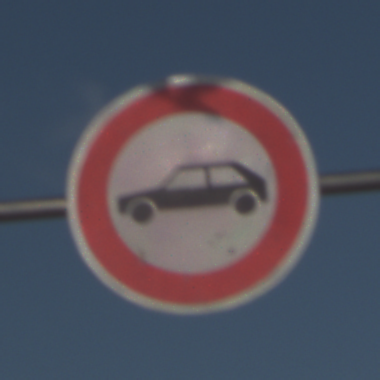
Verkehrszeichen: VerbotPersonenkraftwagen
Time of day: MorningAfternoon
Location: Outdoor (Nature)
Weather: PartlyCloudy
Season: NotSpecified
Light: Natural